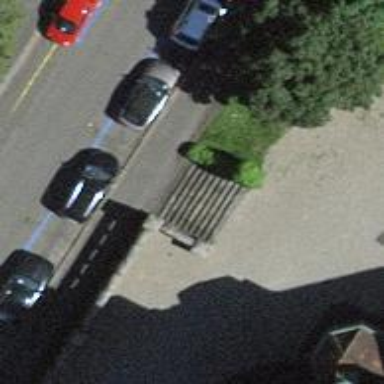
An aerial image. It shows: Road with steps.